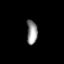
Tissue: lung
Cell type: Fibroblasts
Senescence score: 0.5559
Nuclear area (px): 252
Mean DAPI intensity: 145.262